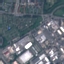
Land use / land cover class: Industrial